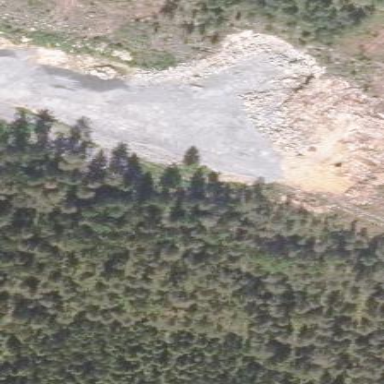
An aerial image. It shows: Quarry area where gravel is extracted.